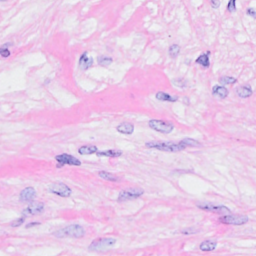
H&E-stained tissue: Breast